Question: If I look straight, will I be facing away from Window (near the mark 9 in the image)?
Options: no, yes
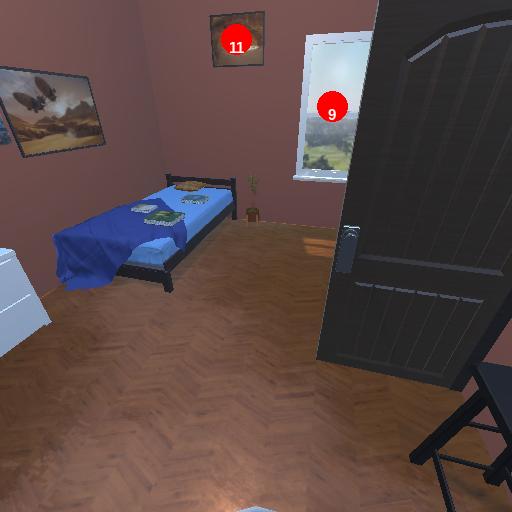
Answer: no